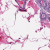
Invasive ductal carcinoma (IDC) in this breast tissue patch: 0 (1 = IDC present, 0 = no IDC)